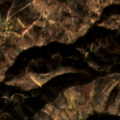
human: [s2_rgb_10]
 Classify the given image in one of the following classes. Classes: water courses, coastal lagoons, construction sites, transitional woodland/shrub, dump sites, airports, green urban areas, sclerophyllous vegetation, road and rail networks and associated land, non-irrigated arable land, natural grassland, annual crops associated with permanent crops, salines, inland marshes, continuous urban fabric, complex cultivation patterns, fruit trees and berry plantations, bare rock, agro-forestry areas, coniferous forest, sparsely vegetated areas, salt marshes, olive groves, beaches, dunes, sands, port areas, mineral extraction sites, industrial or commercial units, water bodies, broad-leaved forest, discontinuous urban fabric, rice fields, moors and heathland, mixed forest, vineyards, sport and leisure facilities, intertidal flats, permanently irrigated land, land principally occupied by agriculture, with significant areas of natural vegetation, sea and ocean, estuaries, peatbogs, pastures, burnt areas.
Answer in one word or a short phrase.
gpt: broad-leaved forest, coniferous forest, transitional woodland/shrub